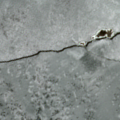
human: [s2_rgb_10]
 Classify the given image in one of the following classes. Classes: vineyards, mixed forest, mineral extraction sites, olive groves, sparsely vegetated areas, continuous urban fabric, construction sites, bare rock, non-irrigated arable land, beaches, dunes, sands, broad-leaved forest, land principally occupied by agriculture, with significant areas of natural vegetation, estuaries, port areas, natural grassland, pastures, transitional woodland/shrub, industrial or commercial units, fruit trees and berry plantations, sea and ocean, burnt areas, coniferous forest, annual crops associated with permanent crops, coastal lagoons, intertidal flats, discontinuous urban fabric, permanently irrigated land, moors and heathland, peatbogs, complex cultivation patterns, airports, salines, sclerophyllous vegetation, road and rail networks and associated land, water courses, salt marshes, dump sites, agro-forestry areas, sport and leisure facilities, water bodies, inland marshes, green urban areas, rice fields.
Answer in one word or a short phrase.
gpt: sea and ocean